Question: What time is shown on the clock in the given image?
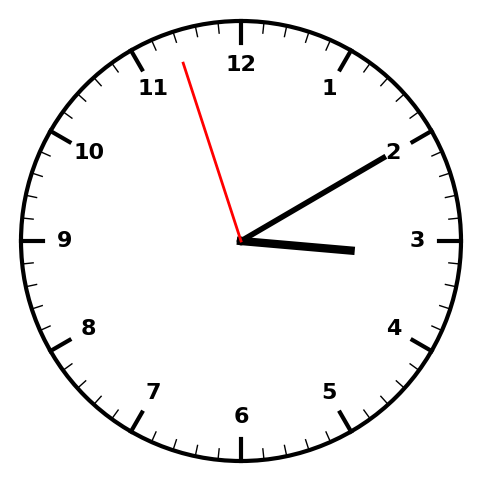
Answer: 03:09:57